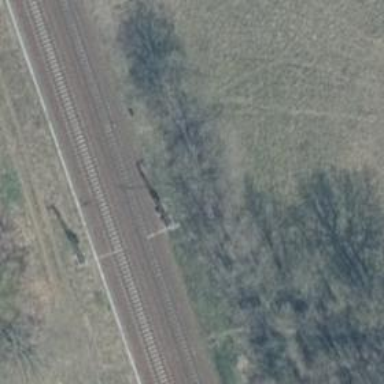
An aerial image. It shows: Milestone along the railway track with catenary mast.